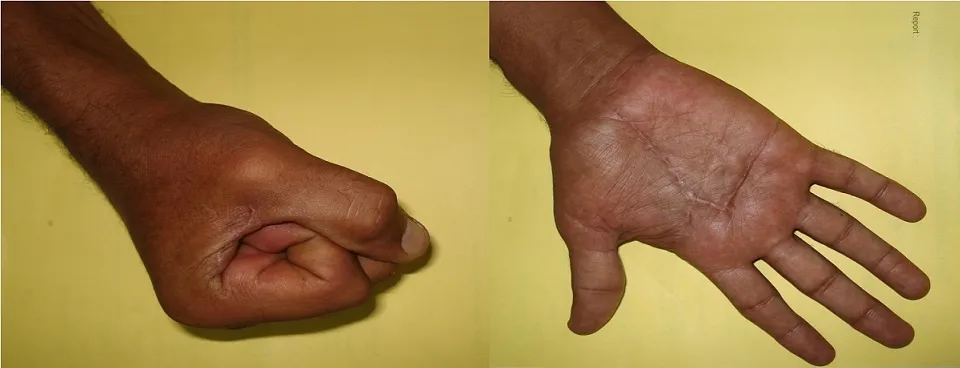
At 2 years follow up, no recurrence with good hand grip.
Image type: medical_photograph (other_medical_photograph)